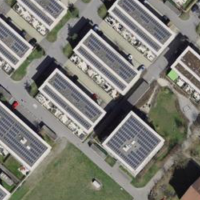
EUNIS habitat code: 56
Species observed at this site:
Euphorbia cyparissias
Ajuga reptans
Leptoglossus occidentalis
Cardamine pratensis